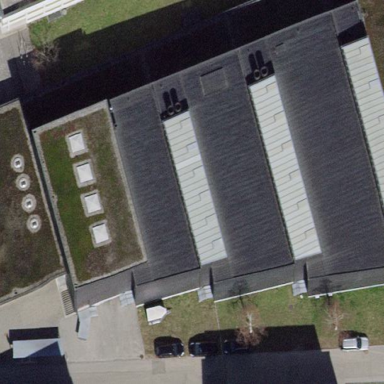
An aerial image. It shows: Community centre building.